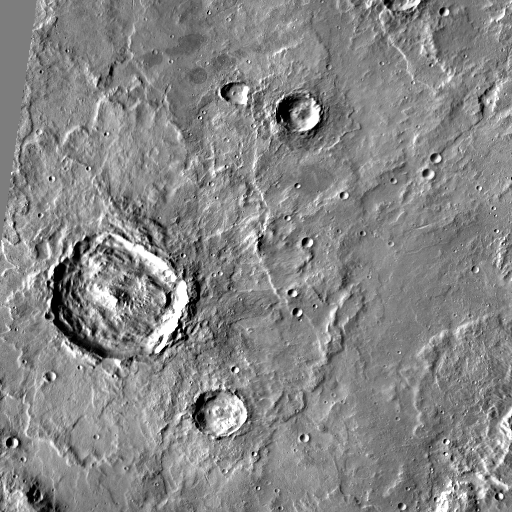
Crater classes present: Background, Other, Layered, Buried, Secondary